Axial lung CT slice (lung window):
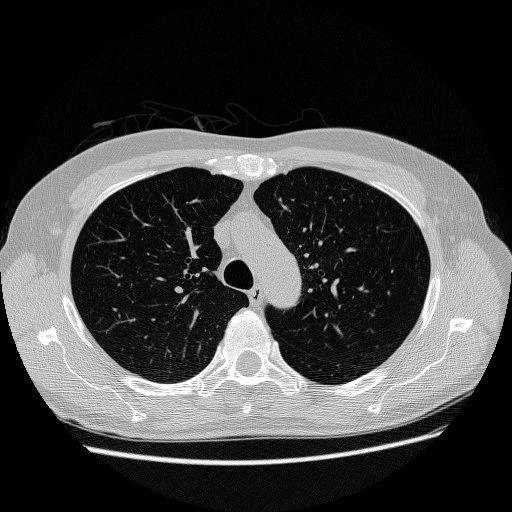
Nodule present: no